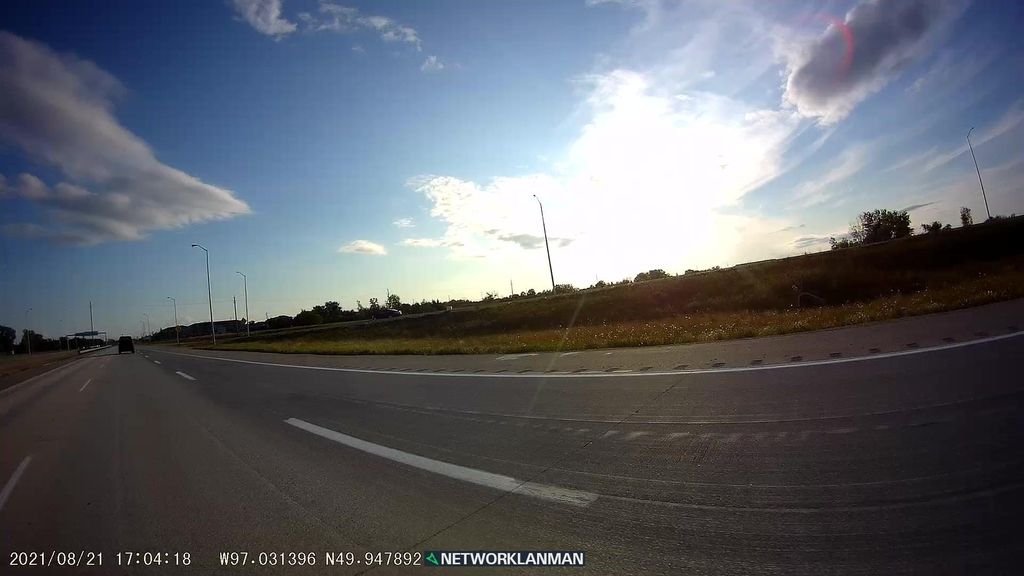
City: winnipeg